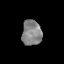
Tissue: prostate
Cell type: T cells
Senescence score: 0.3089
Nuclear area (px): 484
Mean DAPI intensity: 134.517